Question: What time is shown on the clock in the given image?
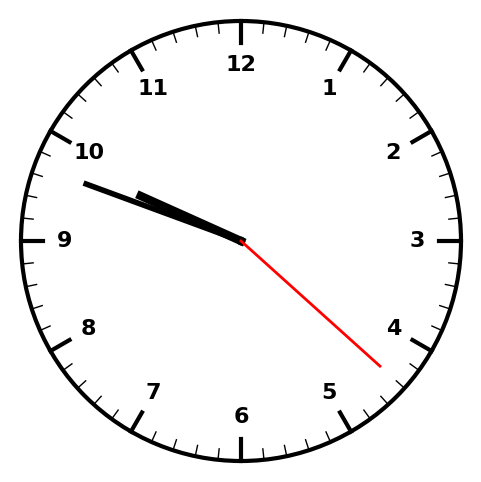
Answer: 09:48:22